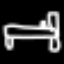
Label: bed